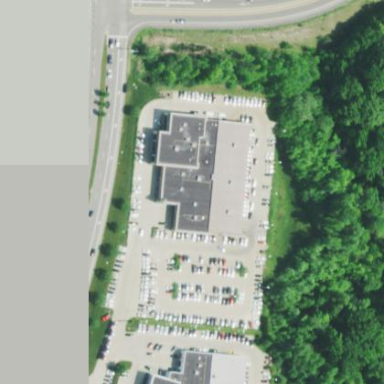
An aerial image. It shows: Building that houses car shop.